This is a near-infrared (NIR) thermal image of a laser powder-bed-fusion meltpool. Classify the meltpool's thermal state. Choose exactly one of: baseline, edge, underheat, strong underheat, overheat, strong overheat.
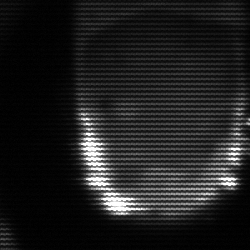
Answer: baseline